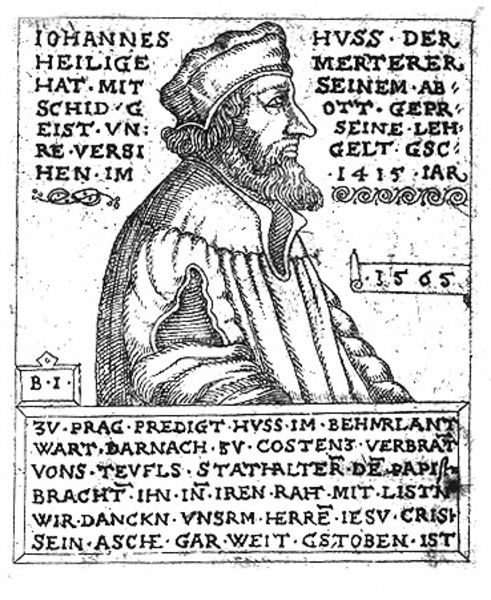
Titel: Bildnis des Johann Huss
Künstler: Balthasar Jenichen
Institution: (Seriendruck)
Schlagwörter: dunkel, mann, umhang, sitzen, bar, hell, hut, licht, mund, nase, profil, schwarz, stirn, haube, bart, kappe, mütze, augen, falten, johannes, ärmel, bild, bildnis, portrait, porträt, auge, gewand, haare, mantel, augenbrauen, brustbild, renaissance, holzschnitt, schrift, grafik, graphik, spitz, inschrift, zahlen, seitenansicht, deutsch, faltenwurf, jahreszahl, druck, lithographie, initialen, monogramm, schraffur, stich, lithografie, seite, text, talar, mittelalter, predigt, heiliger, heilige, märtyrer, prag, schriftfeld, reformation, konzil, scheiterhaufen, hus, cranach, märthyrer, konstanz, jan hus, huss, johannes hus, hussiten, 1565, zu, im, 1415, behnrlant, wart, zu costenz, darnach